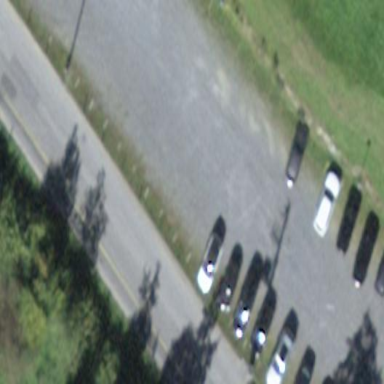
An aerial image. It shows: Parking area.